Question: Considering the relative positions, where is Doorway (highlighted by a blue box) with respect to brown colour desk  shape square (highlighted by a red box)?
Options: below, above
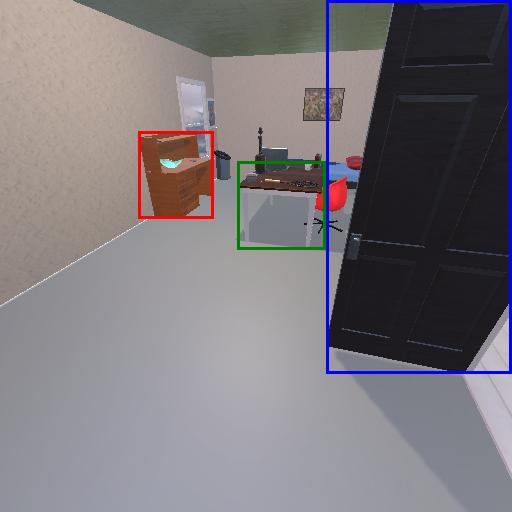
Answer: below